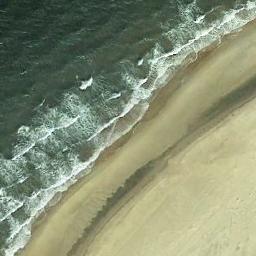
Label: beach